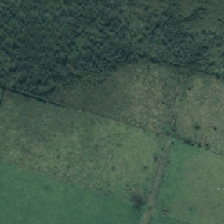
Land cover: high_producing_grassland